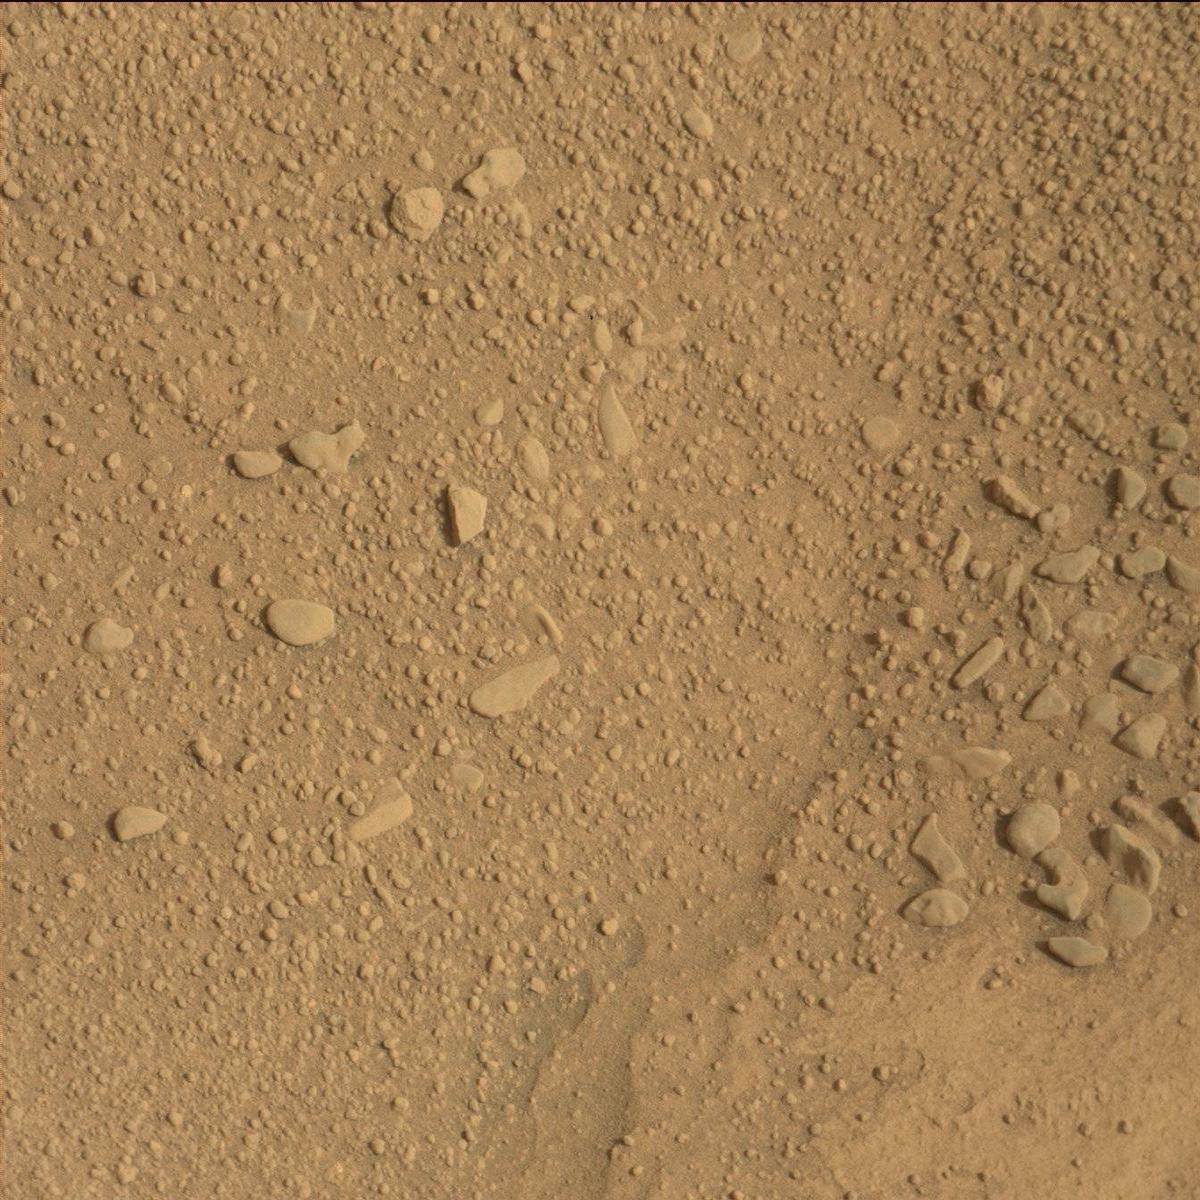
Terrain classes present: Bedrock, Rock, Sand / Soil